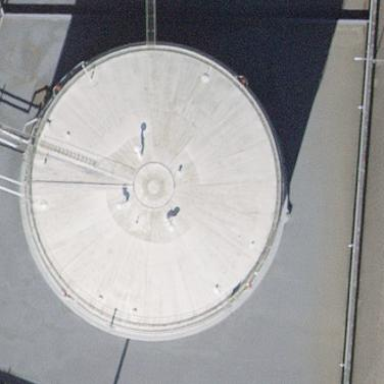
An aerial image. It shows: Storage tank which is man-made and housed in building.